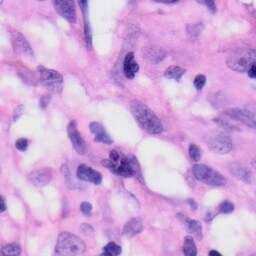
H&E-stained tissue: Skin